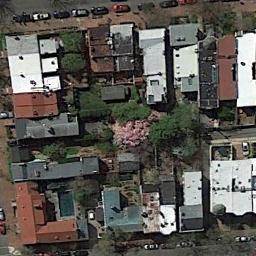
Label: residential